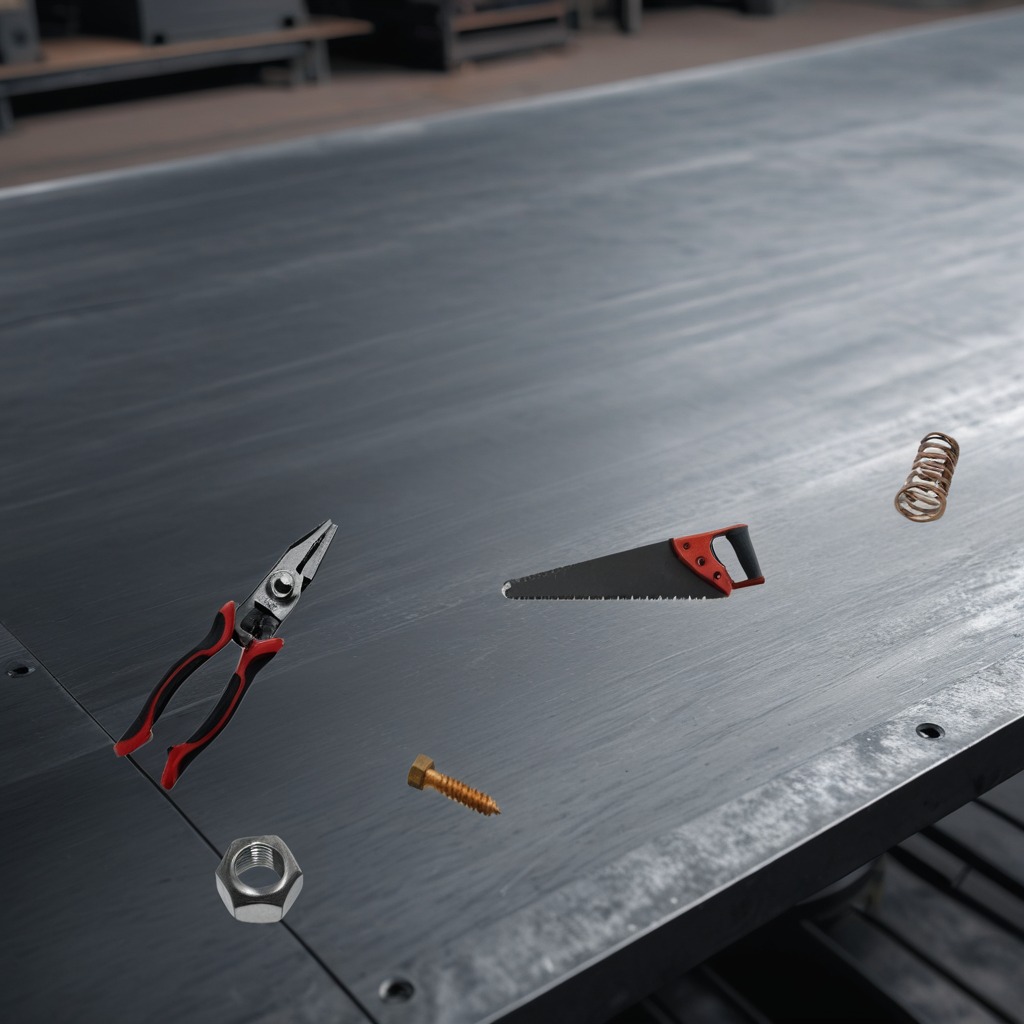
A metal machine screw, pliers, a coiled metal spring, a handheld metal saw, and a metal nut are lying on a cold steel table in a mining workshop.